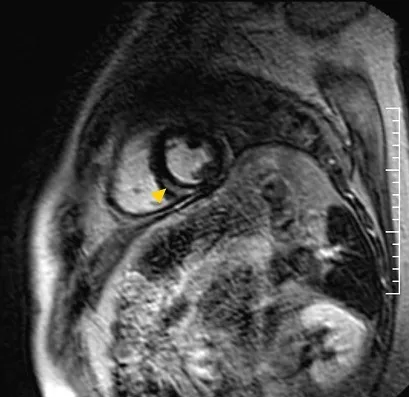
CMRI revealing an area with late gadolinium enhancement (arrowhead) at mid-wall myocardial layers of mid posteroseptal and inferior LV wall without accompanied pericardial enhancement.
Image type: radiology (mri)